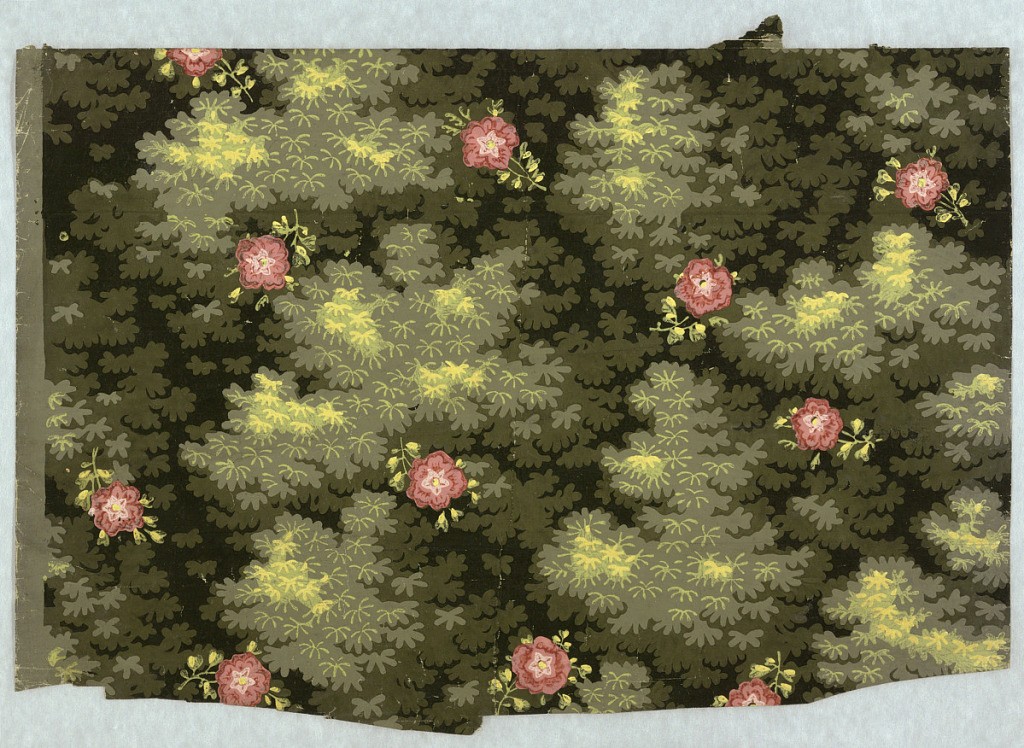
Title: Sidewall - fragment
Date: ca. 1750
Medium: Block-printed on handmade paper
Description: In the style of a tapestry, single red flowers appear on top of dense foliage pattern.